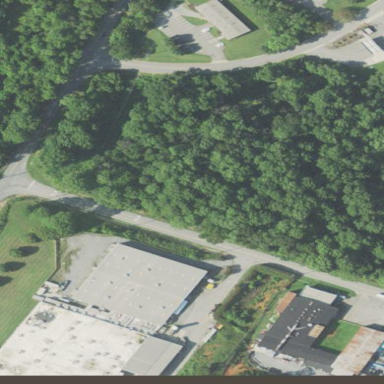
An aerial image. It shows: Industrial building with works.